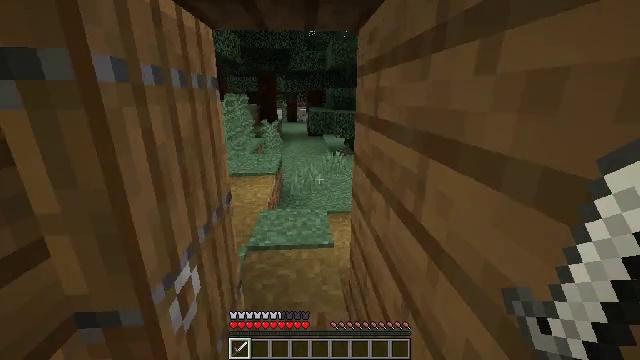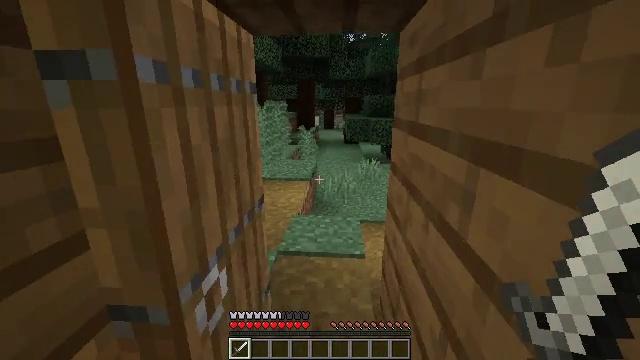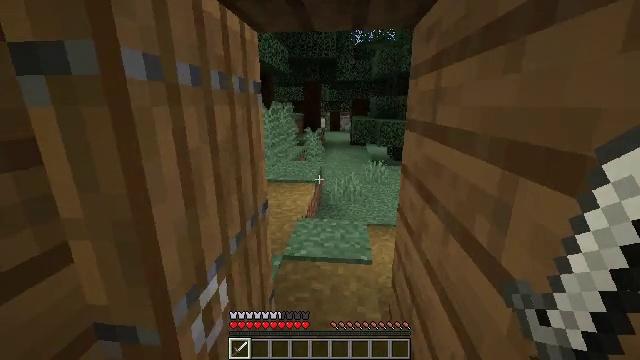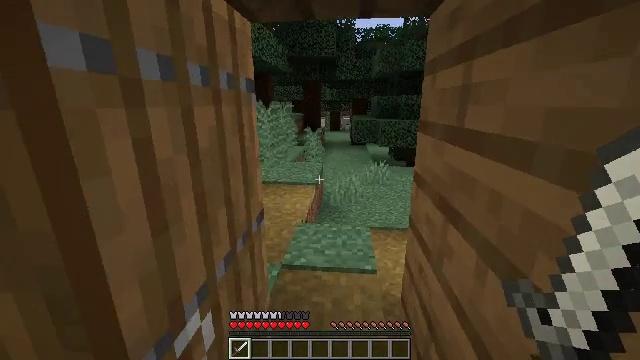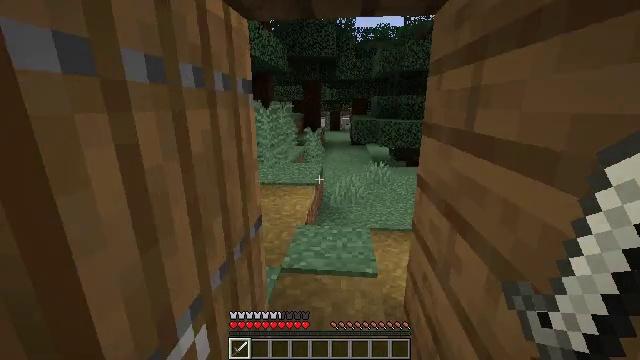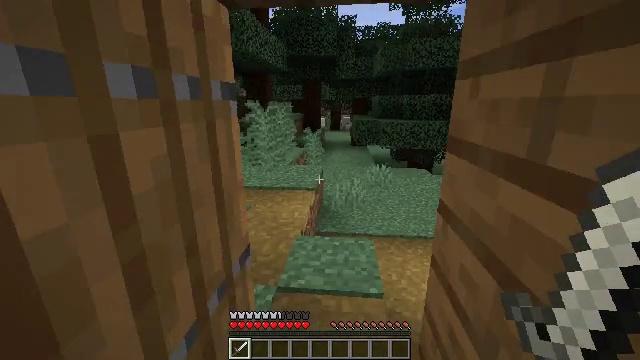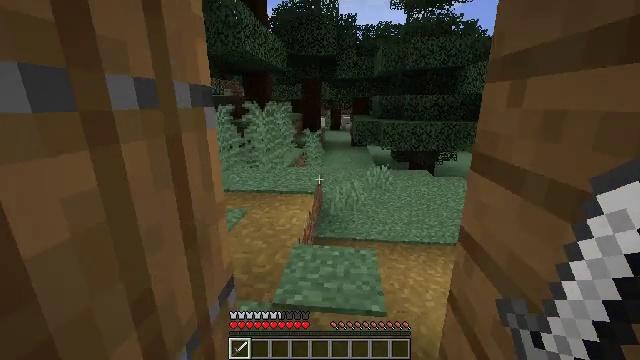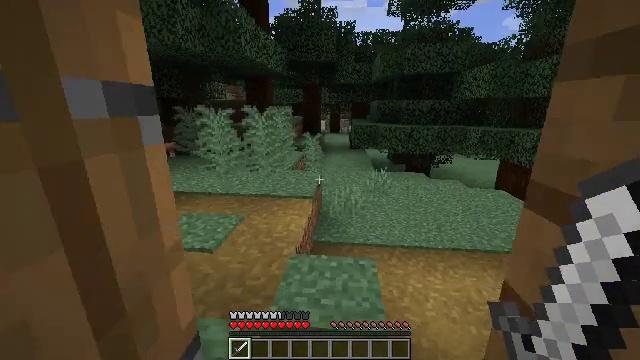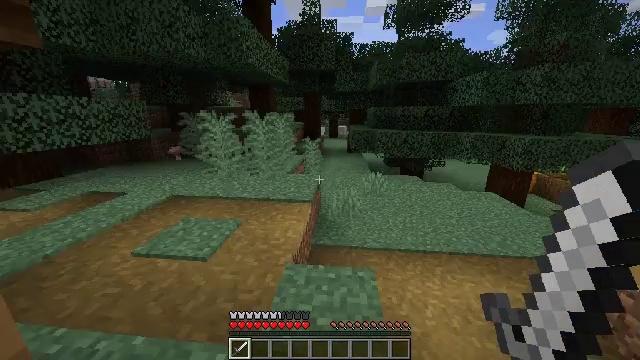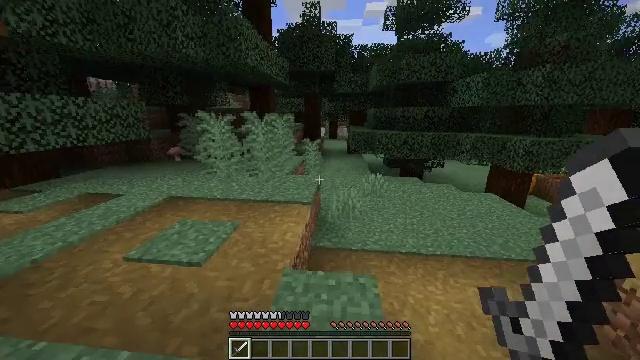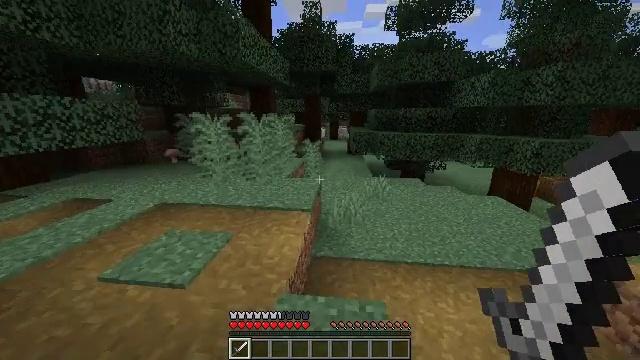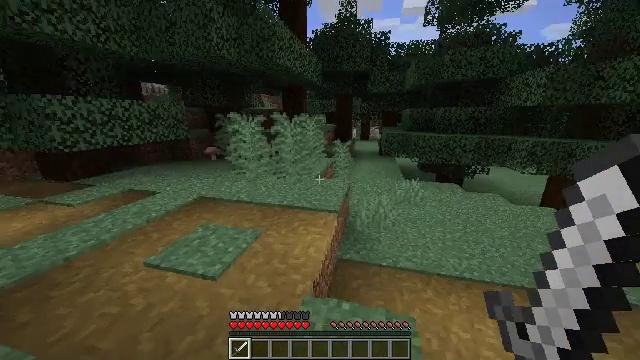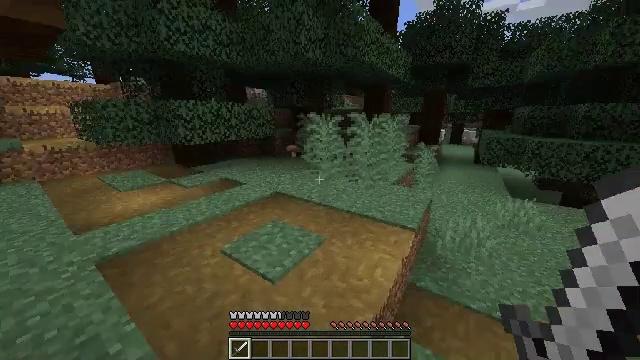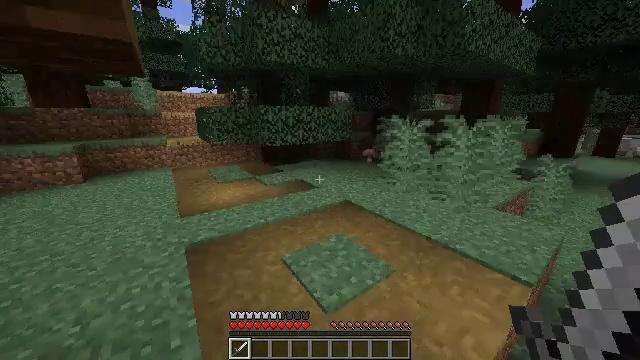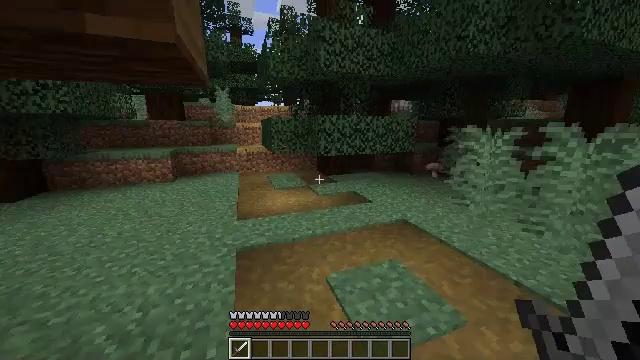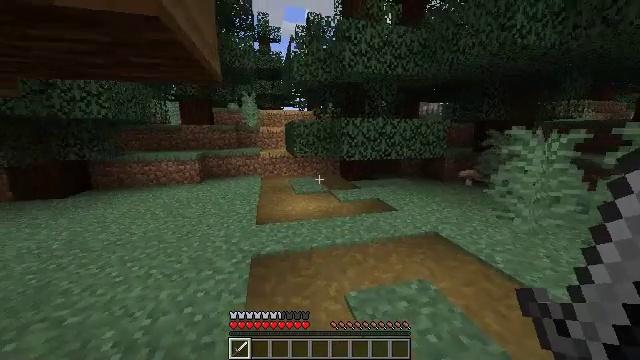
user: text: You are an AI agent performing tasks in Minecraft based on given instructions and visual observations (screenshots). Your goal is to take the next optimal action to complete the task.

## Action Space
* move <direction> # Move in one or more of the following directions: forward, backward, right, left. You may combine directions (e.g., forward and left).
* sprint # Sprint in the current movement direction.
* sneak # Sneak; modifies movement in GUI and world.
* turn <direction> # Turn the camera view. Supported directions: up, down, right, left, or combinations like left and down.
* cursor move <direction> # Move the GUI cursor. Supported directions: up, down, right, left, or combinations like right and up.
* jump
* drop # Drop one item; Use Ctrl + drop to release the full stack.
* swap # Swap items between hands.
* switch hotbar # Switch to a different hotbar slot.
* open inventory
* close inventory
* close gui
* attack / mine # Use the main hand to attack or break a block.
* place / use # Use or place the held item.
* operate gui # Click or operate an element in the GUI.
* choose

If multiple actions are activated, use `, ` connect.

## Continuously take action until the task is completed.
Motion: motion action
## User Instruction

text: Gather spruce leaves to collect foliage.
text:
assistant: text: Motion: turn left and up
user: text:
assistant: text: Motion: move forward, turn left
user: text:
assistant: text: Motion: move forward
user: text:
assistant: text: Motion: move forward
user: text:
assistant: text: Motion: move forward
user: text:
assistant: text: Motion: move forward, sprint
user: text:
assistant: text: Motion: move forward, sprint
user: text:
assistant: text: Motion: move forward, sprint
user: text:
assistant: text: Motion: move forward, sprint
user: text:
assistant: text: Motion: move forward, sprint
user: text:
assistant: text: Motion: move forward, sprint, turn left
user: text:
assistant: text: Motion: move forward, sprint, turn left
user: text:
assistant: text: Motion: move forward, sprint, turn left
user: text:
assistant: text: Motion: move forward, sprint, turn left and up
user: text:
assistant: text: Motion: move forward, sprint, turn left and up
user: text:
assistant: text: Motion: move forward, sprint
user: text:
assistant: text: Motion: move forward, sprint
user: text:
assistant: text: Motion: move forward, sprint
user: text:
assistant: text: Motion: move forward, sprint
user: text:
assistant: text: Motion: move forward, sprint, turn left
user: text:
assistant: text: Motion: move forward, sprint, turn left
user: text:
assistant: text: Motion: move forward, sprint, turn left
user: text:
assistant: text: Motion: move forward, sprint, turn left
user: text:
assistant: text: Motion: move forward, sprint, turn left
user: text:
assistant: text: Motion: move forward, sprint, turn left
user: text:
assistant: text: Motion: move forward, sprint, turn left
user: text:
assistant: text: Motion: move forward, sprint, turn left
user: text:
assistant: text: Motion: move forward, sprint, turn left
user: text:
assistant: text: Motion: move forward, sprint, turn left
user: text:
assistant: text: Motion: move forward and move right, sprint, turn left